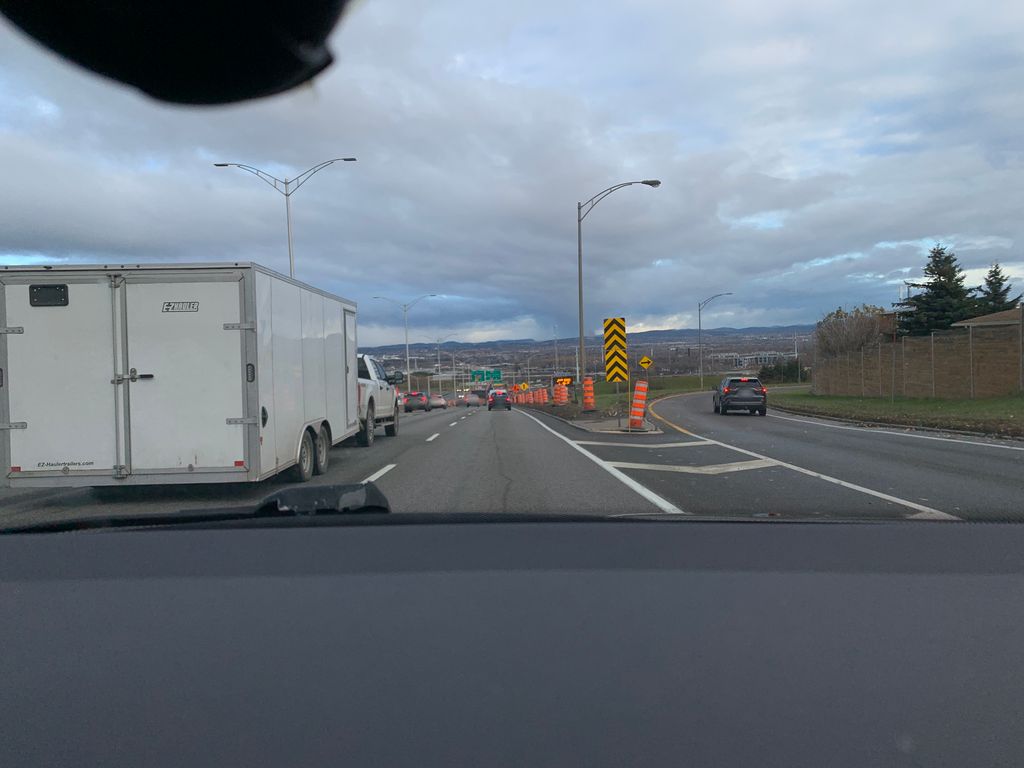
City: quebec_city